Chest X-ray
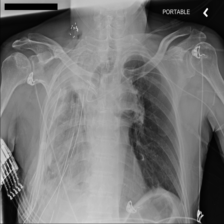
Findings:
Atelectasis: negative
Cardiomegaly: negative
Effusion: positive
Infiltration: negative
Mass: negative
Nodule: negative
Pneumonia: negative
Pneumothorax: negative
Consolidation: negative
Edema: negative
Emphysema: negative
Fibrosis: negative
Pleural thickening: negative
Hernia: negative